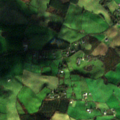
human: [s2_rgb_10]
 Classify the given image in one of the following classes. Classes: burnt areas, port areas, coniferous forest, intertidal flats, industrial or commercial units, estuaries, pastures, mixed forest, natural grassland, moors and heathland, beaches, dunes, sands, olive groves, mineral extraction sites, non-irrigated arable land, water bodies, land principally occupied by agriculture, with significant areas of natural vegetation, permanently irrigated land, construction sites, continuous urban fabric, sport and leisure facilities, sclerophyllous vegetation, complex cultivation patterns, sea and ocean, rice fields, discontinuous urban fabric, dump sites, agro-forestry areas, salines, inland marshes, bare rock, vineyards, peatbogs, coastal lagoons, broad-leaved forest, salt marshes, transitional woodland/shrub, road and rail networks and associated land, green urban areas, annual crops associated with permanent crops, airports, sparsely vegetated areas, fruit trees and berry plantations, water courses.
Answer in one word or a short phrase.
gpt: pastures, land principally occupied by agriculture, with significant areas of natural vegetation